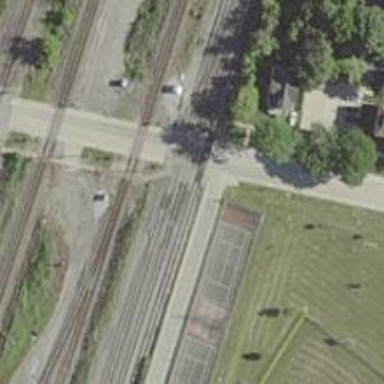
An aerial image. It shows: Level crossing with both lights and saltire in place.